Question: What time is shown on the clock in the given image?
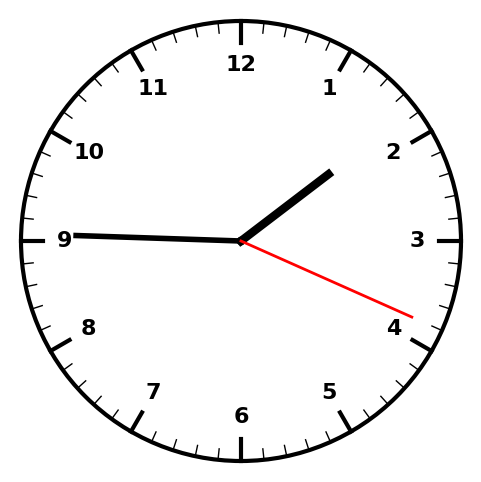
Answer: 01:45:19